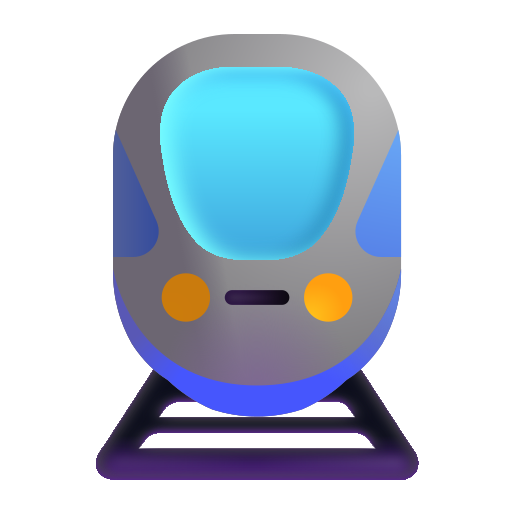
train color